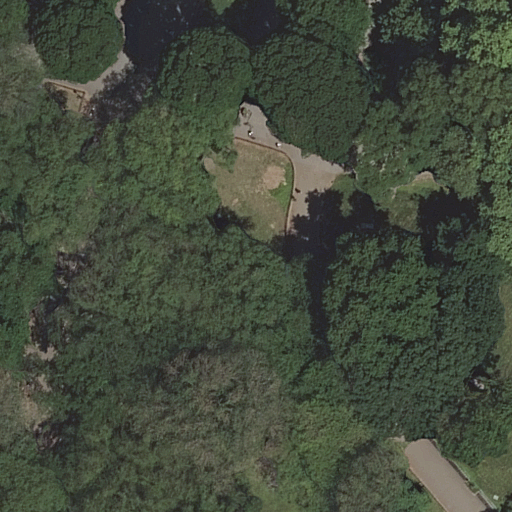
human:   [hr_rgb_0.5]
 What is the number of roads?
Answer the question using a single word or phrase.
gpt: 8

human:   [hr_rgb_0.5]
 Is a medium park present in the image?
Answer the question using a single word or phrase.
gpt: no

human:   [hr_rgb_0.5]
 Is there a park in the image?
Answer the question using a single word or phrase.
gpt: yes

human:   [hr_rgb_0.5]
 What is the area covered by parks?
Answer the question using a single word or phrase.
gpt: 10627m2

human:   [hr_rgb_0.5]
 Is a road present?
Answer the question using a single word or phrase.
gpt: yes

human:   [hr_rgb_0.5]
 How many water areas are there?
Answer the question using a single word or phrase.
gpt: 0

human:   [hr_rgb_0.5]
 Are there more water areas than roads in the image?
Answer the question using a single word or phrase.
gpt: no

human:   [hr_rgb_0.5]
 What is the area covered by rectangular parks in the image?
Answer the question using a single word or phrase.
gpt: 10627m2

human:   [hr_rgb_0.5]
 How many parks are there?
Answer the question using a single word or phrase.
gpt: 1

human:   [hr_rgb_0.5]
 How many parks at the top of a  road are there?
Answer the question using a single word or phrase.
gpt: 1

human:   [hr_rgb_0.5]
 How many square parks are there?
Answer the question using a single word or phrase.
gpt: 0

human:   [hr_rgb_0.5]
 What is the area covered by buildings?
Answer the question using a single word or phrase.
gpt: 0m2

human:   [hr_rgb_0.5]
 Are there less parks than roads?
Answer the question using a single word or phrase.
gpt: yes

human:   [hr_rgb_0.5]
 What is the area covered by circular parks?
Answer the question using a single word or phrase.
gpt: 0m2

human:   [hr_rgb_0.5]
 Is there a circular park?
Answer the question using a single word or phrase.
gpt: no

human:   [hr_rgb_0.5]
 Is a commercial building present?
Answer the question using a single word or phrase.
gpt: no

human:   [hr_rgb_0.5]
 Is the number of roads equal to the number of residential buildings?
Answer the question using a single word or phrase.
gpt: no

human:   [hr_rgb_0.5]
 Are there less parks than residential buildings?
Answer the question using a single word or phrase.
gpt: no

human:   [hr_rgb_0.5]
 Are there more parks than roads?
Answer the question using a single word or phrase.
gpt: no

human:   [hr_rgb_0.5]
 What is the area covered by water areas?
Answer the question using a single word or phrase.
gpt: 0m2

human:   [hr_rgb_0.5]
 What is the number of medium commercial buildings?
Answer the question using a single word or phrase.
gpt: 0

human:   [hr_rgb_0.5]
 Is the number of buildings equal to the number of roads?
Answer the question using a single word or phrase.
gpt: no

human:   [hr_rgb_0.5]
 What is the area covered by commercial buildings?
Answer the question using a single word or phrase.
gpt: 0m2

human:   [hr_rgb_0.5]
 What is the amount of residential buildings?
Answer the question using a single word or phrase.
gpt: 0

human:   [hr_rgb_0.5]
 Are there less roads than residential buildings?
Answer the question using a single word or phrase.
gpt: no

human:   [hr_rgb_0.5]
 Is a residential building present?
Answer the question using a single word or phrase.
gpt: no

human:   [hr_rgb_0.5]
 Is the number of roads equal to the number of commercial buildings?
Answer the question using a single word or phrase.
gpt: no

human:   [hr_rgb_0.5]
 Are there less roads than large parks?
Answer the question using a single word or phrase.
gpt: no

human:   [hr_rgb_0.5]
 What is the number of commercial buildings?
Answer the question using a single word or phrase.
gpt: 0

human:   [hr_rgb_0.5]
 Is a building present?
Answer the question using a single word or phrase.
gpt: no

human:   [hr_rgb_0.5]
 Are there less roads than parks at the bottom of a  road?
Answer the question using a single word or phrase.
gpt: no

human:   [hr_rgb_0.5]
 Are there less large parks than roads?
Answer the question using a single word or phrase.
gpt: yes

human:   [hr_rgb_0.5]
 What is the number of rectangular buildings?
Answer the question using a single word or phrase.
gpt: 0

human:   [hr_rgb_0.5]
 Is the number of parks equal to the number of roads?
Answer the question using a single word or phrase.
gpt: no

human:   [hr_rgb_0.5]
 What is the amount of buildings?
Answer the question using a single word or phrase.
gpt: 0

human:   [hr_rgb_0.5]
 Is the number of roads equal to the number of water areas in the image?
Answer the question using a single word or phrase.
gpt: no

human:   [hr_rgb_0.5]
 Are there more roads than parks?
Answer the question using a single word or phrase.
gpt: yes

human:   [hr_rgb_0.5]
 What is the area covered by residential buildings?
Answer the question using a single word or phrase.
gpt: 0m2

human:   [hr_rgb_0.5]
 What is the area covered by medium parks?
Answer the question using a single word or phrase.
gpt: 0m2

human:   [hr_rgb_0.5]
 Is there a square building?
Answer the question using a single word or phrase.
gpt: no

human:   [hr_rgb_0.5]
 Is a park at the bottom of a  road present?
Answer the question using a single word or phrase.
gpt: no

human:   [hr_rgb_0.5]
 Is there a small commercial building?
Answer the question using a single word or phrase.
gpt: no

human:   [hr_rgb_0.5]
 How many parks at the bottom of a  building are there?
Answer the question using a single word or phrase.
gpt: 0

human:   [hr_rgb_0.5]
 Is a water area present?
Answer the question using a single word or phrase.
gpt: no

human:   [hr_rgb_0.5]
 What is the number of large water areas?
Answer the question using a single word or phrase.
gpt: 0

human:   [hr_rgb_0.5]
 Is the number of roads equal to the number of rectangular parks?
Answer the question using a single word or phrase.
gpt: no

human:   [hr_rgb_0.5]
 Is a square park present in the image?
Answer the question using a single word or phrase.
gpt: no

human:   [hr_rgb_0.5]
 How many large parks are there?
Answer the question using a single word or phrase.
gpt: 1

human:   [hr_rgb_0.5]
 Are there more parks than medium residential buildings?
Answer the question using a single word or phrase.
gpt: yes

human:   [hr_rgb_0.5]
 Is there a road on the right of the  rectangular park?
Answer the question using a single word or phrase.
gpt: yes

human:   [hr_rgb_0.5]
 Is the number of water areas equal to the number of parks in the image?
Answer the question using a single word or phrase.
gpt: no

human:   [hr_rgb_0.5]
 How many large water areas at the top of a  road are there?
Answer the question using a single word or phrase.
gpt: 0

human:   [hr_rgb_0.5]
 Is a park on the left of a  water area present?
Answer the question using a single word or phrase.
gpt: no

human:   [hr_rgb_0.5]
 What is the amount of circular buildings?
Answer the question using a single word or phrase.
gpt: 0

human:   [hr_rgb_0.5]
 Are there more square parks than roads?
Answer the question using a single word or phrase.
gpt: no

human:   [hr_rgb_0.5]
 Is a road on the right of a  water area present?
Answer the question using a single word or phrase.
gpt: no

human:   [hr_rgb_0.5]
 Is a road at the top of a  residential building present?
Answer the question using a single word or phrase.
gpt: no

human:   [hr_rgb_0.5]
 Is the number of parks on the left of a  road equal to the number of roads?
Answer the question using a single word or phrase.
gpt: no

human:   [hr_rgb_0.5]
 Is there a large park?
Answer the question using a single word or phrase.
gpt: yes

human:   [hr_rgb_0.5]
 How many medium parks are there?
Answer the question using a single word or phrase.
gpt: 0

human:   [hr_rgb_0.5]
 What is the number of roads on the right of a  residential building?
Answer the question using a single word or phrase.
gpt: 0

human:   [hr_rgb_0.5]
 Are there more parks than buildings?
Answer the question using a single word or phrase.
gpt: yes

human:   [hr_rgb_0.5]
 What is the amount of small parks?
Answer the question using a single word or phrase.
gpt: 0

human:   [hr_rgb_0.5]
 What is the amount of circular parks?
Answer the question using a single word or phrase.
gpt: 0